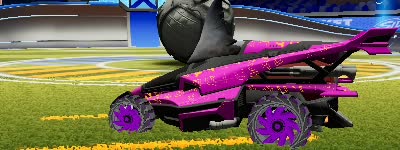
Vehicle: aftershock